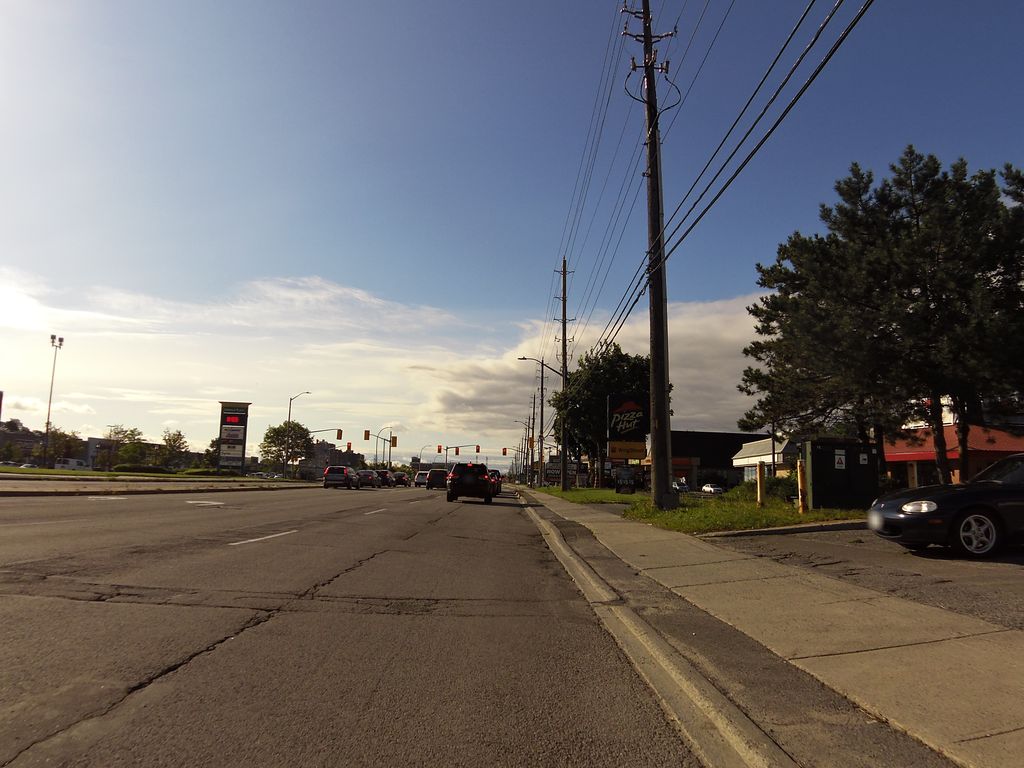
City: ottawa-gatineau